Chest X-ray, AP view. Patient: 48 years old, sex M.
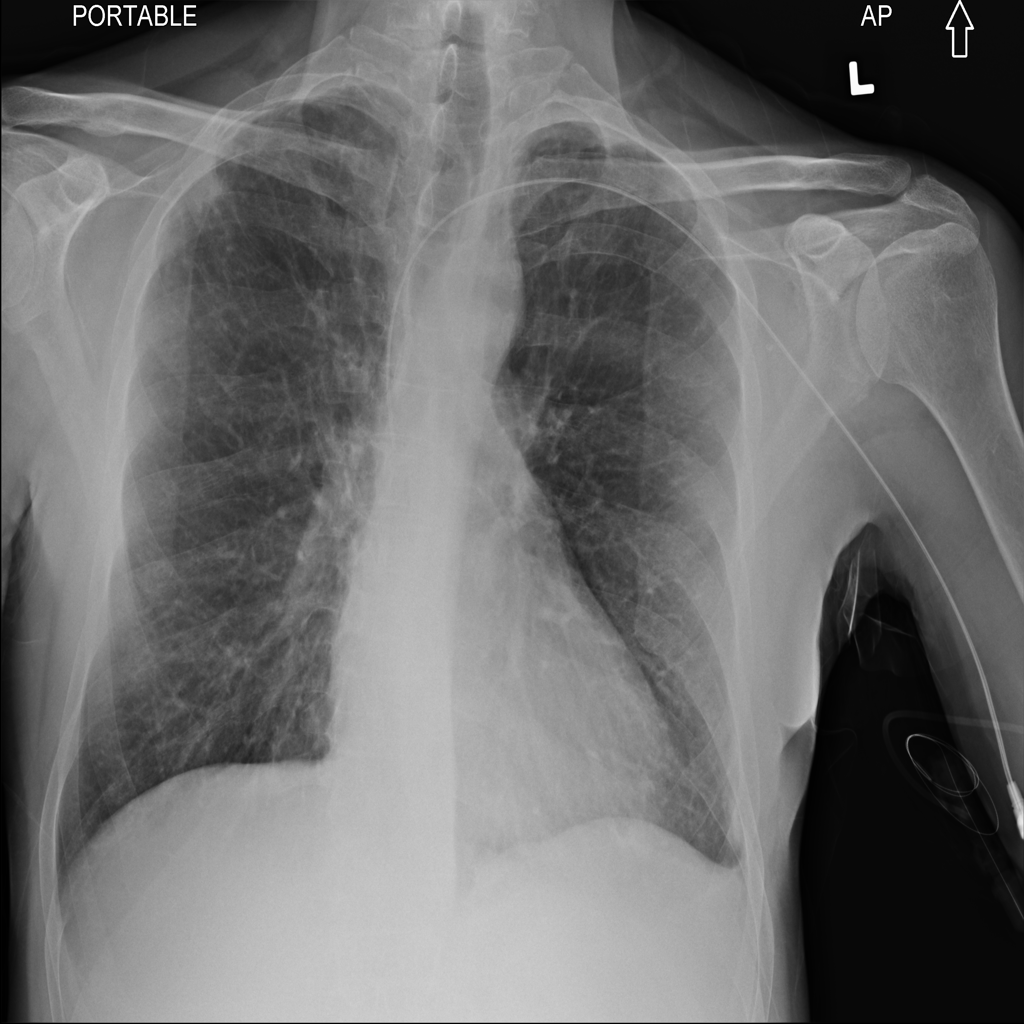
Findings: No Finding